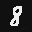
Label: 8